Field crop: maize
Growth stage: 2
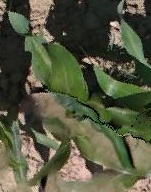
Species: maize